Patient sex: M
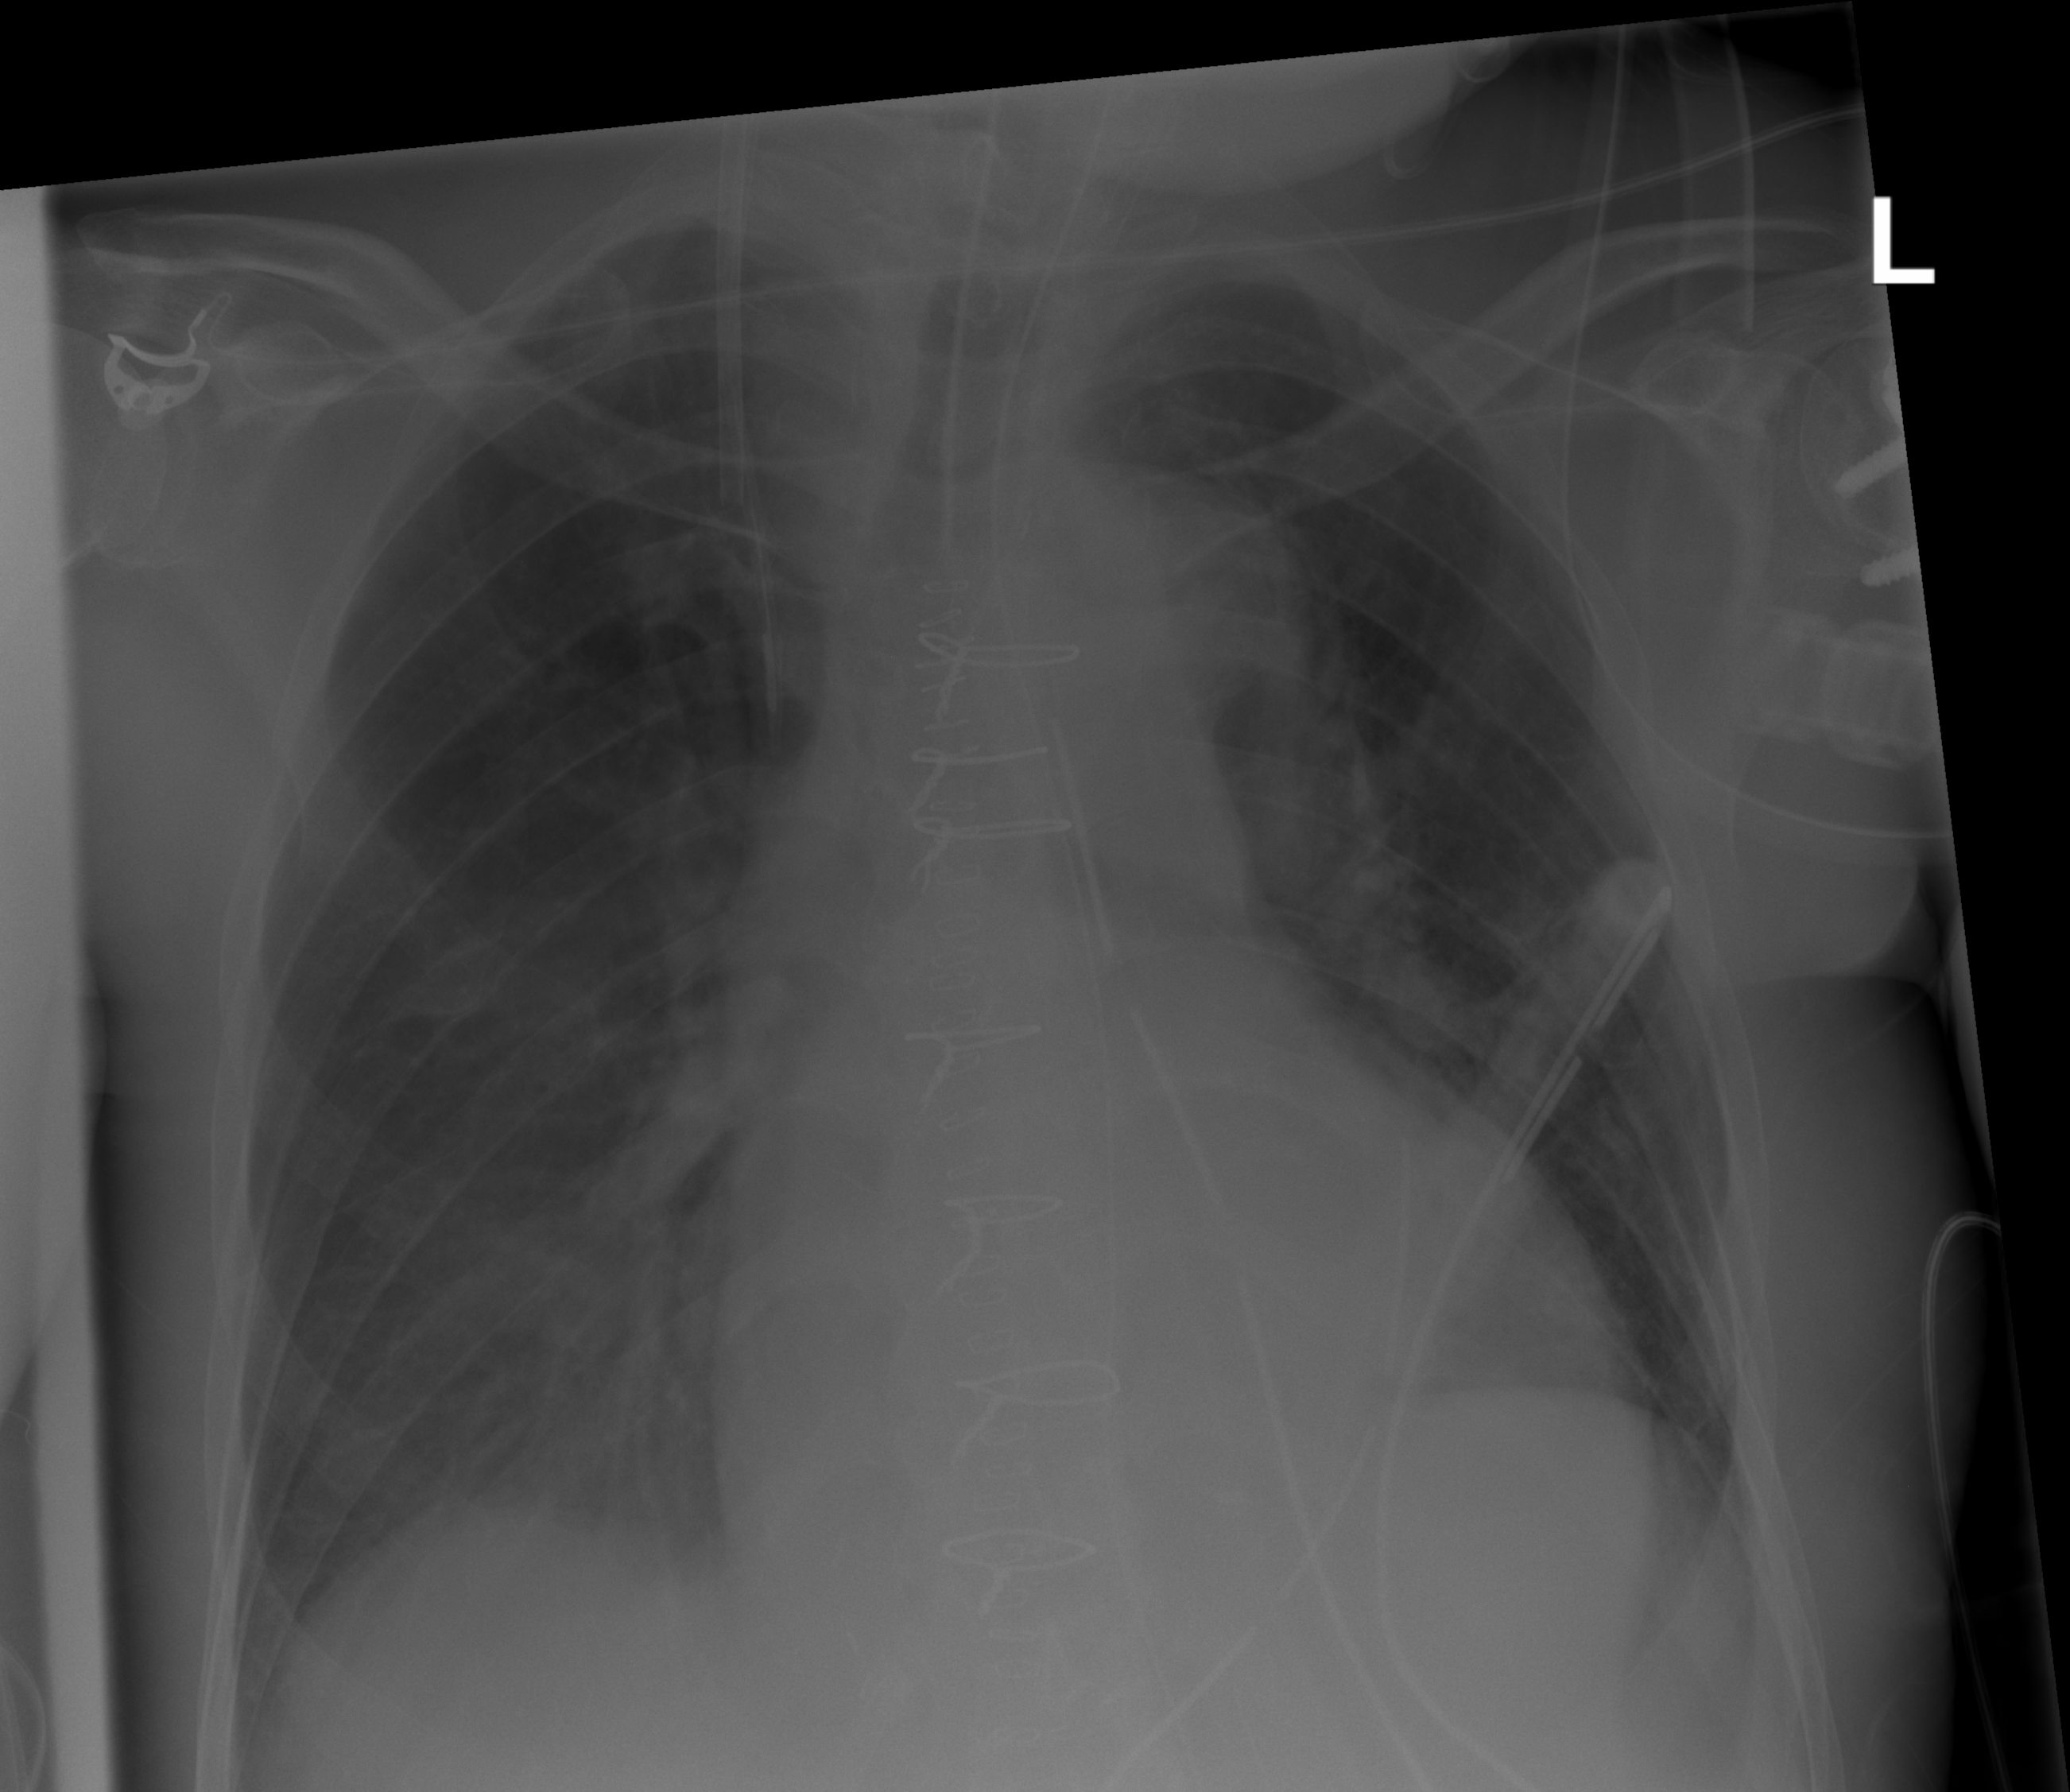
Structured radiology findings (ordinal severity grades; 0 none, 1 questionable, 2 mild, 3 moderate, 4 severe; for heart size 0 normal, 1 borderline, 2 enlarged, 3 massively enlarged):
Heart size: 2
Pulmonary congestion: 2
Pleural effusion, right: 1
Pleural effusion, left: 0
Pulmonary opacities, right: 1
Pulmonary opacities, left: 2
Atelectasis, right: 1
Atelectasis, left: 0